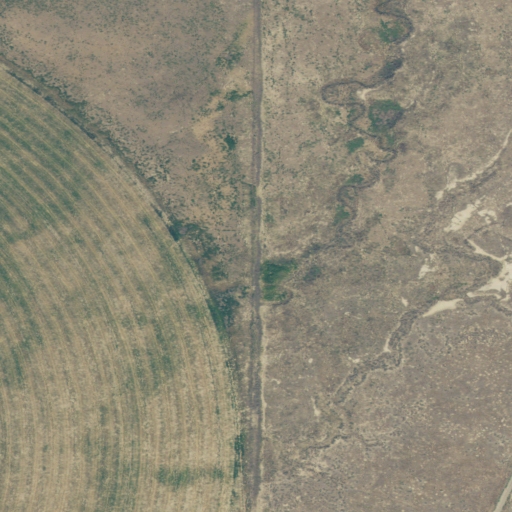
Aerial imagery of valley in Oregon named Alkali Gulch containing grassland, cultivated crops, and open development